Question: I am optimizing the "winner-take-all" portion of a disparity estimation algorithm using AVX2. My scalar routine is accurate, but at QVGA resolution and 48 disparities the runtime is disappointingly slow at ~14 ms on my laptop. I create both LR and RL disparity images, but for simplicity here I will only include code for the RL search.
My scalar routine:
'''
int MAXCOST = 32000;
for (int i = maskRadius; i < rstep-maskRadius; i++) {
// WTA "RL" Search:
for (int j = maskRadius; j+maskRadius < cstep; j++) {
int minCost = MAXCOST;
int minDisp = 0;
for (int d = 0; d < numDisp && j+d < cstep; d++) {
if (asPtr[(i*numDisp*cstep)+(d*cstep)+j] < minCost) {
minCost = asPtr[(i*numDisp*cstep)+(d*cstep)+j];
minDisp = d;
}
}
dRPtr[(i*cstep)+j] = minDisp;
}
}
'''
My attempt at using AVX2:
'''
int MAXCOST = 32000;
int* dispVals = (int*) _mm_malloc( sizeof(int32_t)*16, 32 );
for (int i = maskRadius; i < rstep-maskRadius; i++) {
// WTA "RL" Search AVX2:
for( int j = 0; j < cstep-16; j+=16) {
__m256i minCosts = _mm256_set1_epi16( MAXCOST );
__m128i loMask = _mm_setzero_si128();
__m128i hiMask = _mm_setzero_si128();
for (int d = 0; d < numDisp && j+d < cstep; d++) {
// Grab 16 costs to compare
__m256i costs = _mm256_loadu_si256((__m256i*) (asPtr[(i*numDisp*cstep)+(d*cstep)+j]));
// Get the new minimums
__m256i newMinCosts = _mm256_min_epu16( minCosts, costs );
// Compare new mins to old to build mask to store minDisps
__m256i mask = _mm256_cmpgt_epi16( minCosts, newMinCosts );
__m128i loMask = _mm256_extracti128_si256( mask, 0 );
__m128i hiMask = _mm256_extracti128_si256( mask, 1 );
// Sign extend to 32bits
__m256i loMask32 = _mm256_cvtepi16_epi32( loMask );
__m256i hiMask32 = _mm256_cvtepi16_epi32( hiMask );
__m256i currentDisp = _mm256_set1_epi32( d );
// store min disps with mask
_mm256_maskstore_epi32( dispVals, loMask32, currentDisp ); // RT error, why?
_mm256_maskstore_epi32( dispVals+8, hiMask32, currentDisp ); // RT error, why?
// Set minCosts to newMinCosts
minCosts = newMinCosts;
}
// Write the WTA minimums one-by-one to the RL disparity image
int index = (i*cstep)+j;
for( int k = 0; k < 16; k++ ) {
dRPtr[index+k] = dispVals[k];
}
}
}
_mm_free( dispVals );
'''
The Disparity Space Image (DSI) is of size HxWxD (320x240x48), which I lay out horizontally for better memory accesses, such that each row is of size WxD.
The Disparity Space Image has per-pixel matching costs. This aggregated
with a simple box filter to make another image of the exact same size,
but with costs summed over, say, a 3x3 or 5x5 window. This smoothing makes
the result more 'robust'. When I am accessing with asPtr, I am indexing
into this aggregated costs image.
Also, in an effort to save on unnecessary computation, I have been starting
and ending on rows offset by a mask radius. This mask radius is the radius
of my census mask. I could be doing some fancy border reflection, but it is
simpler and faster just to not bother with the disparity for this border.
This of course applies to the beginning and ending cols too, but messing with
indexing here is not good when I am forcing my entire algorithm to run only
on images whose columns are a multiple of 16 (ex. QVGA: 320x240) so that I
can index simply and hit everything with SIMD (no residual scalar processing).
Also, if you think my code is a mess, I encourage you to check out the
the highly optimized OpenCV stereo algorithms. I find them impossible and have been able to make little to no use of them.
My code compiles but fails at runtime. I am using VS 2012 Express Update 4. When I run with the debugger I am unable to gain any insights. I am relatively new to using intrinsics and so I am not sure what information I should expect to see when debugging, number of registers, whether __m256i variables should be visible, etc.
Heeding comment advice below, I improved the scalar time from ~14 to ~8 by using smarter indexing. My CPU is an i7-4980HQ and I successfully use AVX2 intrinsics elsewhere in the same file.

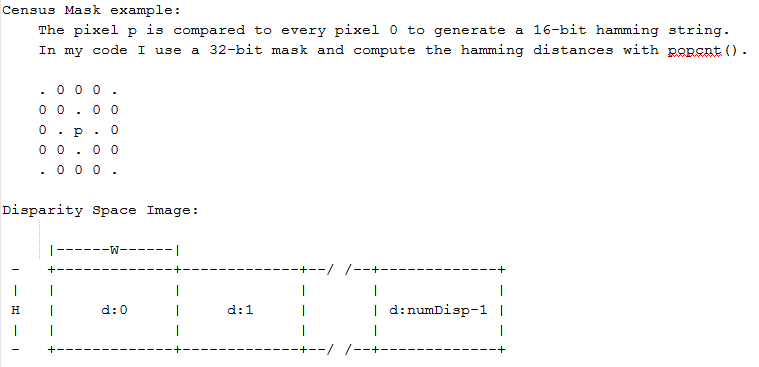
Answer: I still haven't found the problem, but I did see some things you might want to change. You're not checking the return value of '_mm_malloc', though. If it's failing, that would explain it. (Maybe it doesn't like allocating 32-byte aligned memory?)
If you're running your code under a memory checker or something, then maybe it doesn't like reading from uninitialized memory for 'dispVals'. ('_mm256_maskstore_epi32' may count as a read-modify-write even if the mask is all-ones.)
Run your code under a debugger and find out what's going wrong. "runtime error" is not very meaningful.
'_mm_set1*' functions are slow-ish. 'VPBROADCASTD' needs its source in memory or a vector reg, not a GP reg, so the compiler can either 'movd' from a GP reg to a vector reg and then broadcast, or store to memory and then broadcast. Anyway, it would be faster to do
'''
const __m256i add1 = _mm256_set1_epi32( 1 );
__m256i dvec = _mm256_setzero_si256();
for (d;d...;d++) {
dvec = _mm256_add_epi32(dvec, add1);
}
'''
Other stuff:
This will probably run faster if you aren't storing to memory every iteration of the inner loop. Use a blend instruction ('_mm256_blendv_epi8'), or something like that, to update the vector(s) of displacements that go with the min costs. Blend = masked move with a register destination.
Also, your displacement values should fit in 16b integers, so don't sign-extend them to 32b until AFTER you're done finding them. Intel CPUs can sign-extend a 16b memory location into gp register on the fly with no speed penalty ('movsz' is as fast as 'mov'), so prob. just declare your 'dRPtr' array as 'uint16_t'. Then you don't need the sign-extending stuff in your vector code at all (let alone in your inner loop!). Hopefully '_mm256_extracti128_si256( mask, 0 )' compiles to nothing, since the 128 you want is already the low128, so just use the reg as the src for 'vmovsx', but still.
You can also save an instruction (and a fused-domain uop) by not loading first. (unless the compiler is smart enough not to elide the 'vmovdqu' and use 'vpminuw' with a memory operand, even though you used the load intrinsic).
So I'm thinking something like this:
'''
// totally untested, didn't even check that this compiles.
for(i) { for(j) {
// inner loop, compiler can hoist these constants.
const __m256i add1 = _mm256_set1_epi16( 1 );
__m256i dvec = _mm256_setzero_si256();
__m256i minCosts = _mm256_set1_epi16( MAXCOST );
__m256i minDisps = _mm256_setzero_si256();
for (int d=0 ; d < numDisp && j+d < cstep ;
d++, dvec = _mm256_add_epi16(dvec, add1))
{
__m256i newMinCosts = _mm256_min_epu16( minCosts, asPtr[(i*numDisp*cstep)+(d*cstep)+j]) );
__m256i mask = _mm256_cmpgt_epi16( minCosts, newMinCosts );
minDisps = _mm256_blendv_epi8(minDisps, dvec, mask); // 2 uops, latency=2
minCosts = newMinCosts;
}
// put sign extension here if making dRPtr uint16_t isn't an option.
int index = (i*cstep)+j;
_mm256_storeu_si256 (dRPtr + index, __m256i minDisps);
}}
'''
You might get better performance having two parallel dependency chains: 'minCosts0' / 'minDisps0', and 'minCosts1' / 'minDisps1', and then combining them at the end. 'minDisps' is a loop-carried dependency, but the loop only has 5 instructions (including the 'vpadd', which looks like loop overhead but can't be reduced by unrolling). They decode to 6 uops (blendv is 2), plus loop overhead. It should run in 1.5cycles / iteration (not counting loop overhead) on haswell, but the dep chain would limit it to one iteration per 2 cycles. (Assuming unrolling to get rid of loop overhead). Doing two dep chains in parallel fixes this, and has the same effect as unrolling the loop: less loop overhead.
Hmm, actually on Haswell,
- 'pminuw'- 'pcmpgtw'- 'vpblendvb'- 'padduw'- 'movdqa reg,reg''minCosts = newMinCosts''newMinCosts'- 'sub''jge''PTEST''jcc''add''sub''jcc'
Ok, so actually the loop will take 2.5 cycles per iteration, limited by instructions that can only run on p1/p5. Unrolling by 2 or 4 will reduce the loop / 'movdqa' overhead. Since Haswell can issue 4 uops per clock, it can then more efficiently queue up uops for out-of-order execution, since the loop won't have a super-high number of iterations. (48 was your example.) Having lots of uops queued up will give the CPU something to do after leaving the loop, and hide any latencies from cache misses, etc.
'_mm256_min_epu16' ('PMINUW') is another loop-carried dependency chain. Using it with a memory operand makes it a 3 or 4-cycle latency. However, the load part of the instruction can start as soon as the address is known, so folding a load into a modify op to take advantage of micro-fusion doesn't make dep chains any longer or shorter than using a separate load.
Sometimes you need to use a separate load, for unaligned data (AVX removed the alignment requirement for memory operands). We're limited more by execution units than the 4 uop / clock issue limit, so it's probably fine to use a dedicated load instruction.
<URL>.